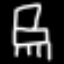
Label: chair